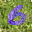
Label: 6